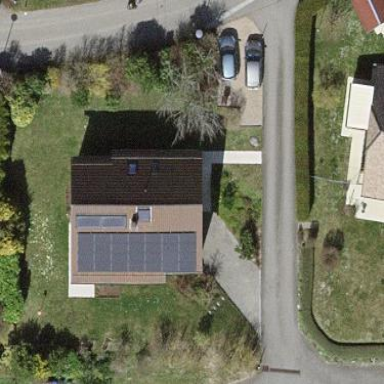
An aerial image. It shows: Simple house.